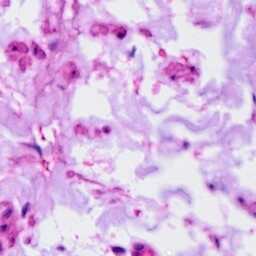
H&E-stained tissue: Ovarian